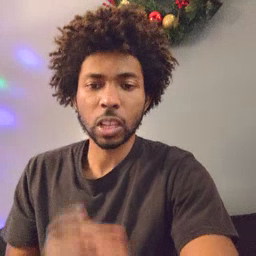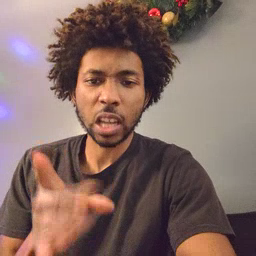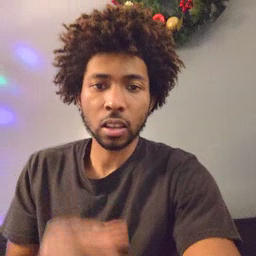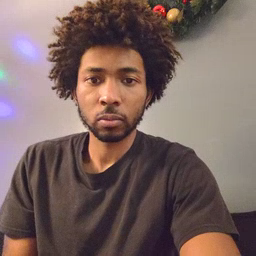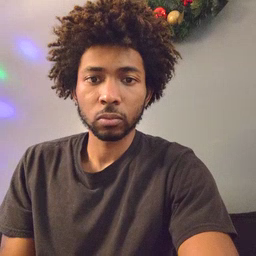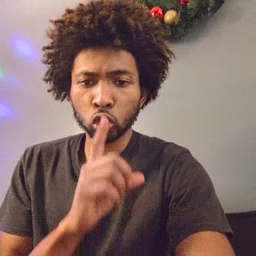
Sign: hate